Field crop: maize
Growth stage: 2
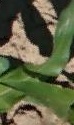
Species: maize